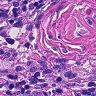
Metastatic tissue present: no